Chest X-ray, PA view. Patient: 43 years old, sex M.
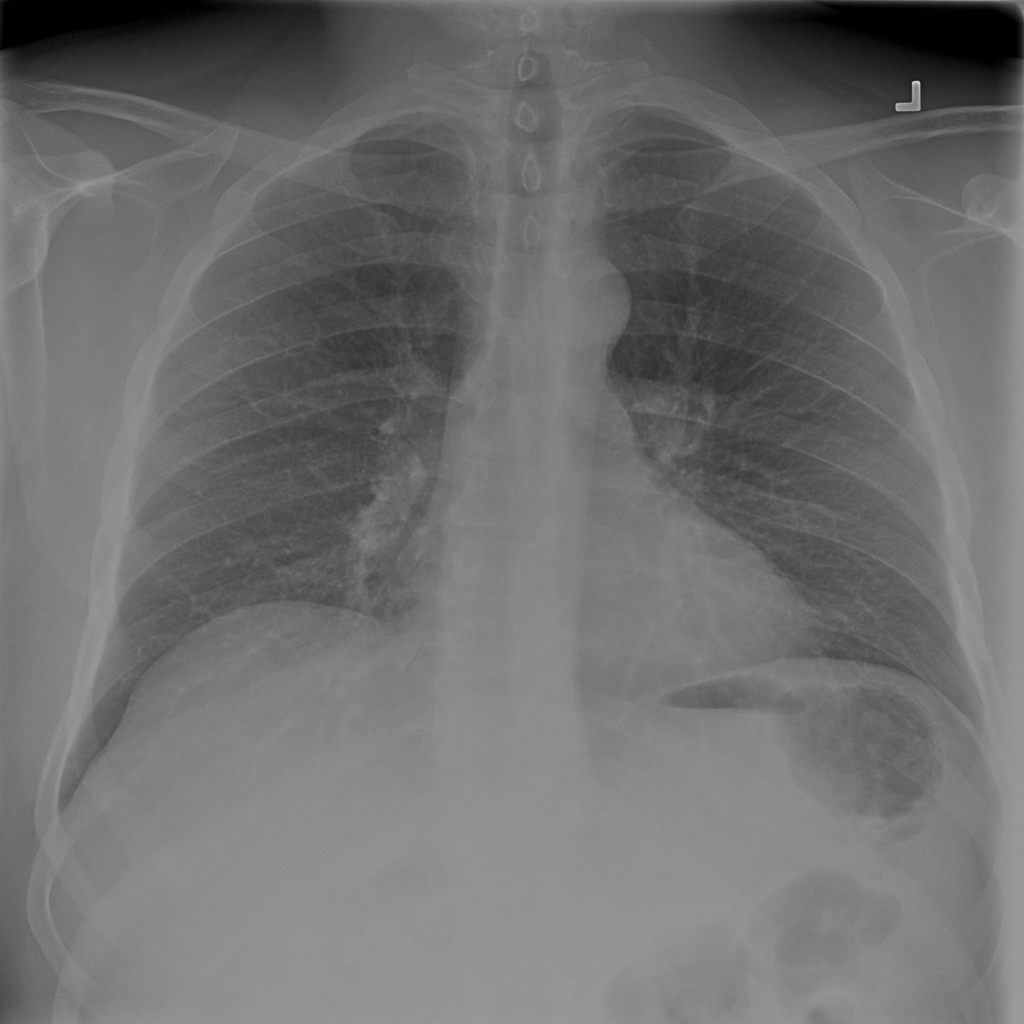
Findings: No Finding